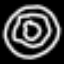
Label: donut